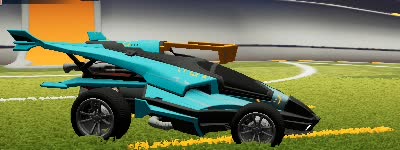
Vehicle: aftershock